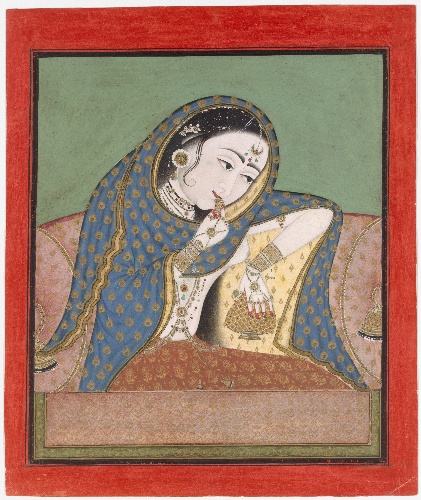
Date: ca. 1750
Object type: Painting
Classification: Paintings
Medium: Ink, gold and opaque watercolor on paper
Culture: India (Rajasthan, Bundi, or Kota [?])
Dimensions: 12 7/8 x 10 3/4 in. (32.7 x 27.3 cm)
Department: Asian Art
Credit line: Purchase, Evelyn Kranes Kossak and Josephine L. Berger-Nadler Gifts and funds from various donors, 1995
Accession year: 1995
Repository: Metropolitan Museum of Art, New York, NY
Tags: Women